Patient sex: M
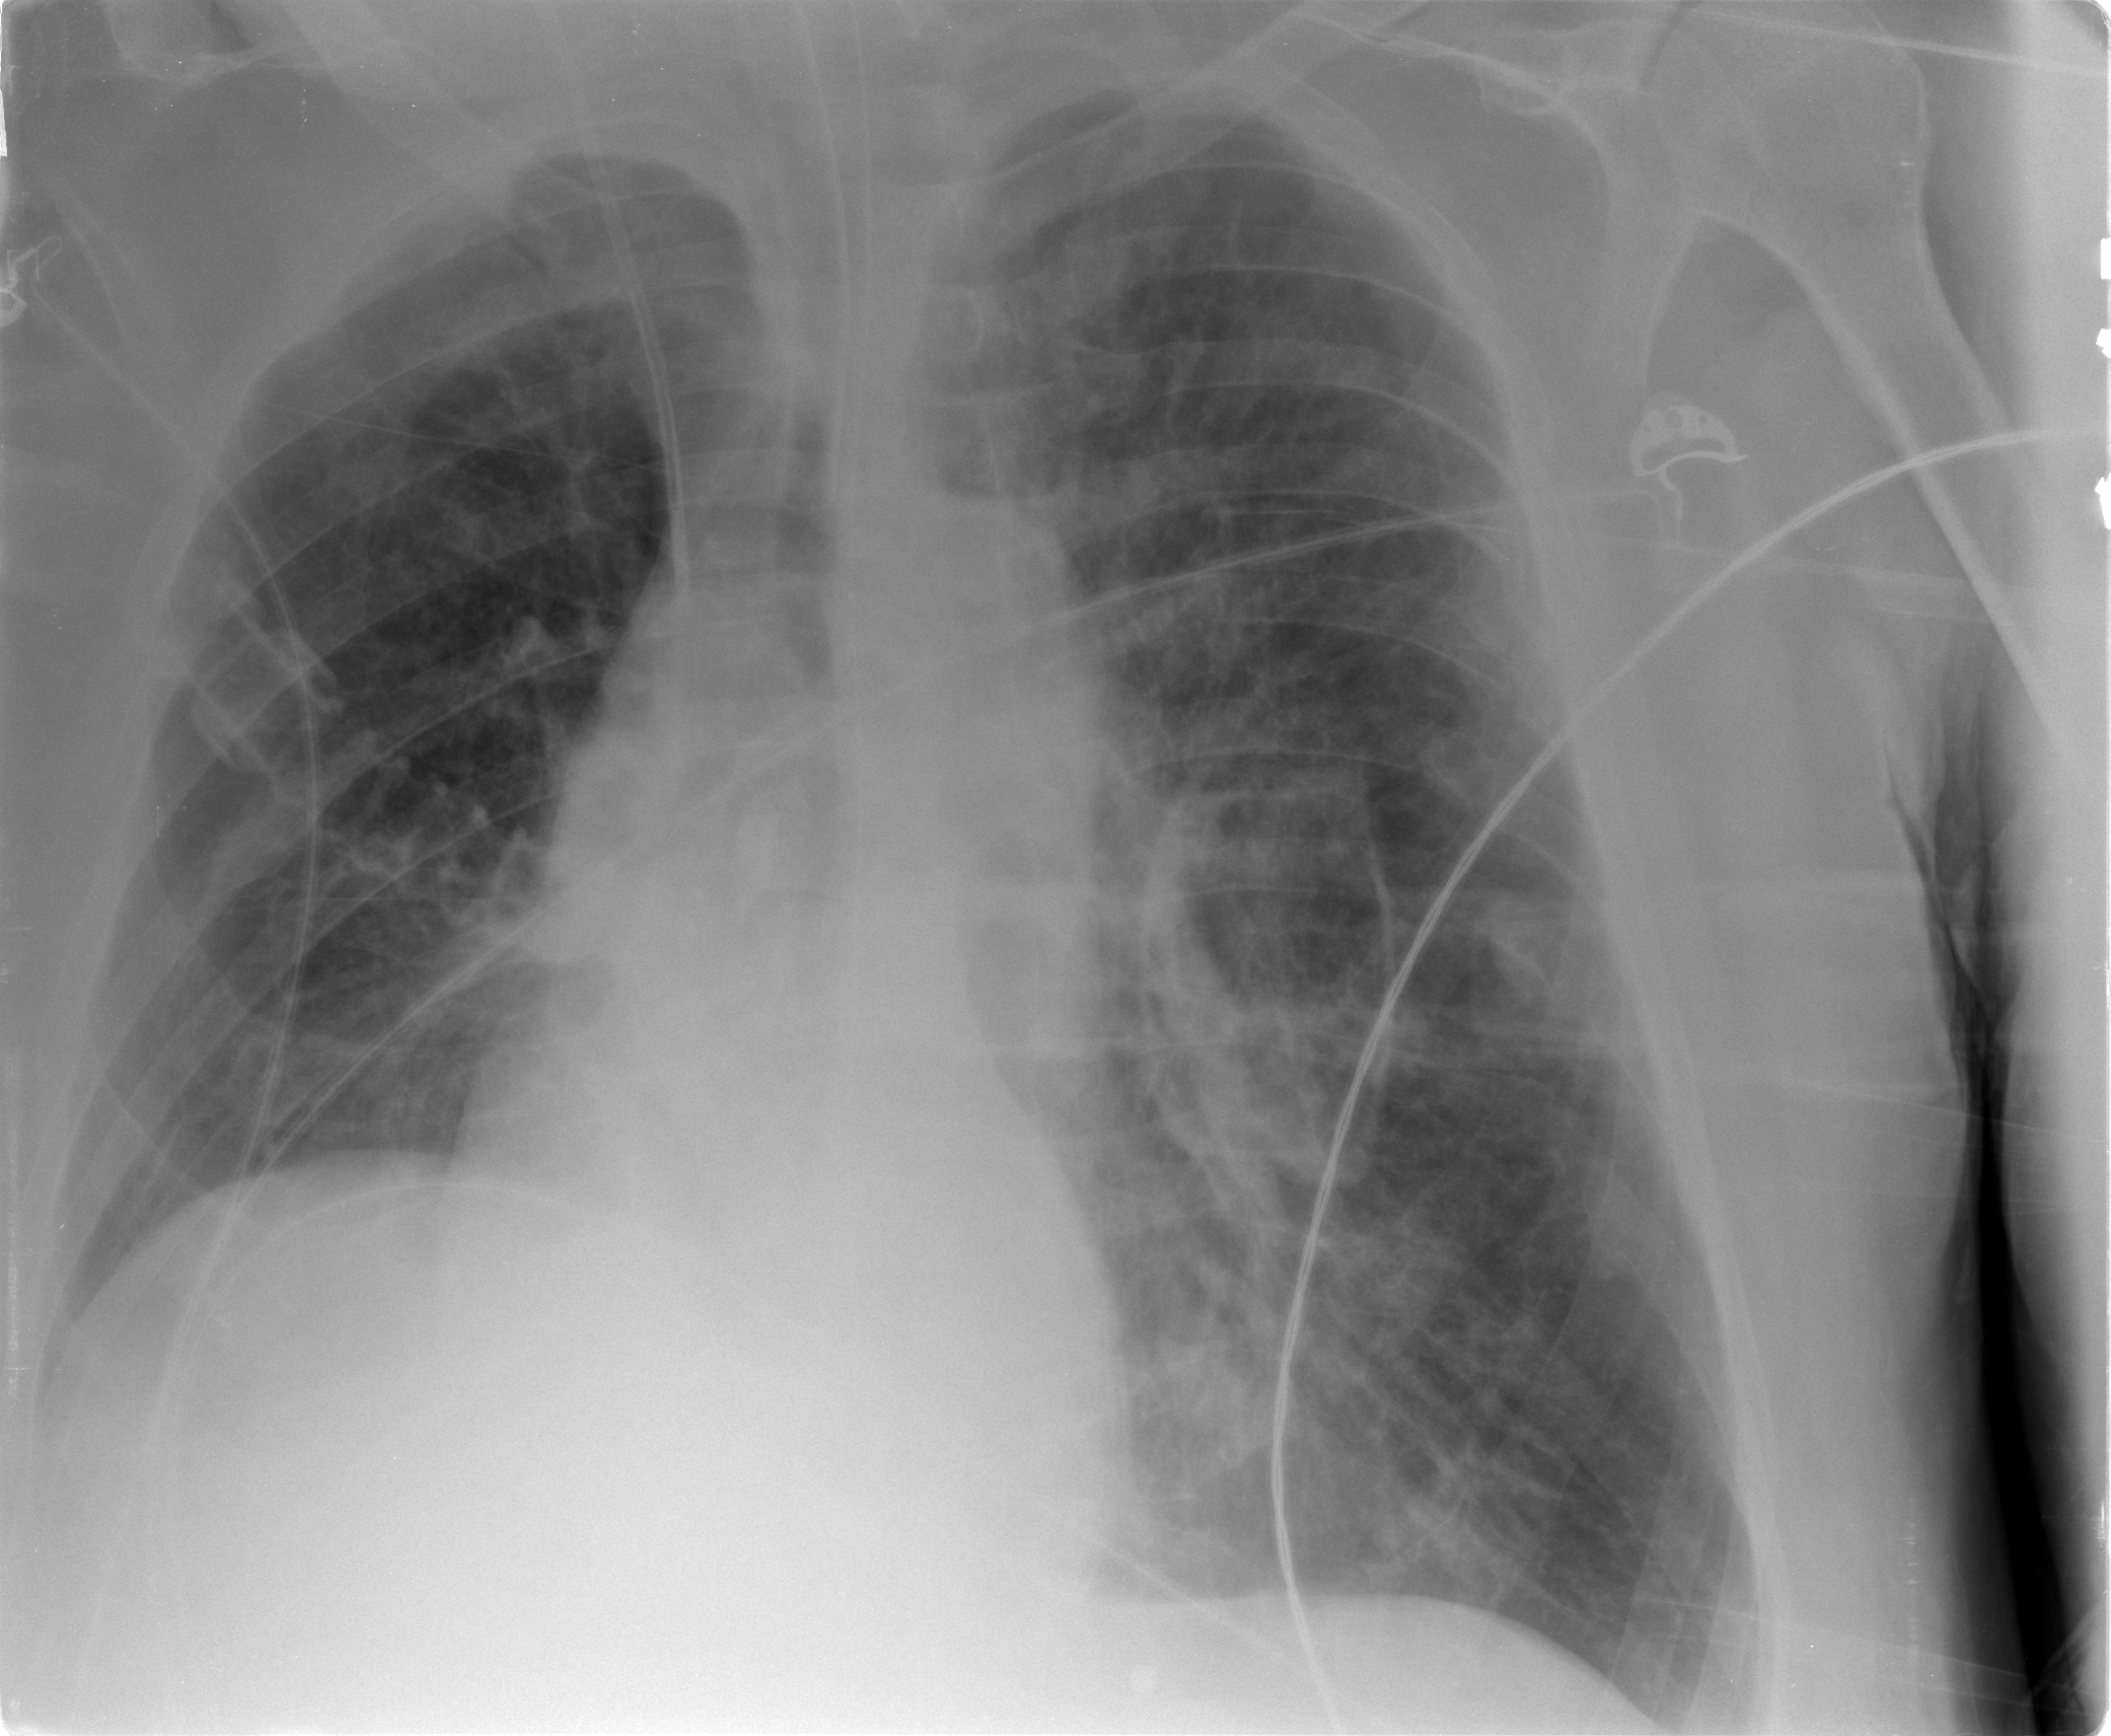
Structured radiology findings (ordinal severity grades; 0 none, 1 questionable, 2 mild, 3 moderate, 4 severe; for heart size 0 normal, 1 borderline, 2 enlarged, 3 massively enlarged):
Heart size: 0
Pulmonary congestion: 2
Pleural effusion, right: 0
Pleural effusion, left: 0
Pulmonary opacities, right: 1
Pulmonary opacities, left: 1
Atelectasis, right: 0
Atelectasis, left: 0